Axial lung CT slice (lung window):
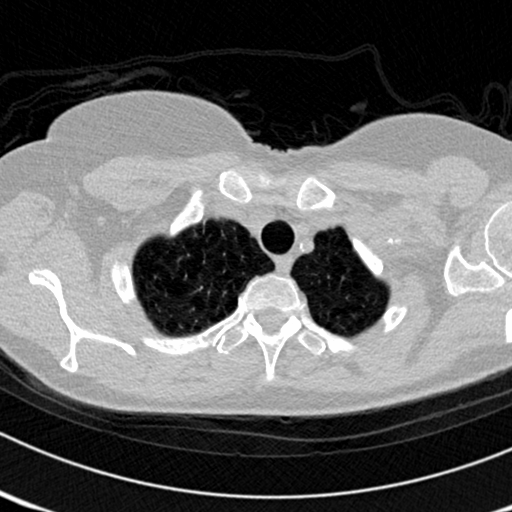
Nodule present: no